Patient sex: M
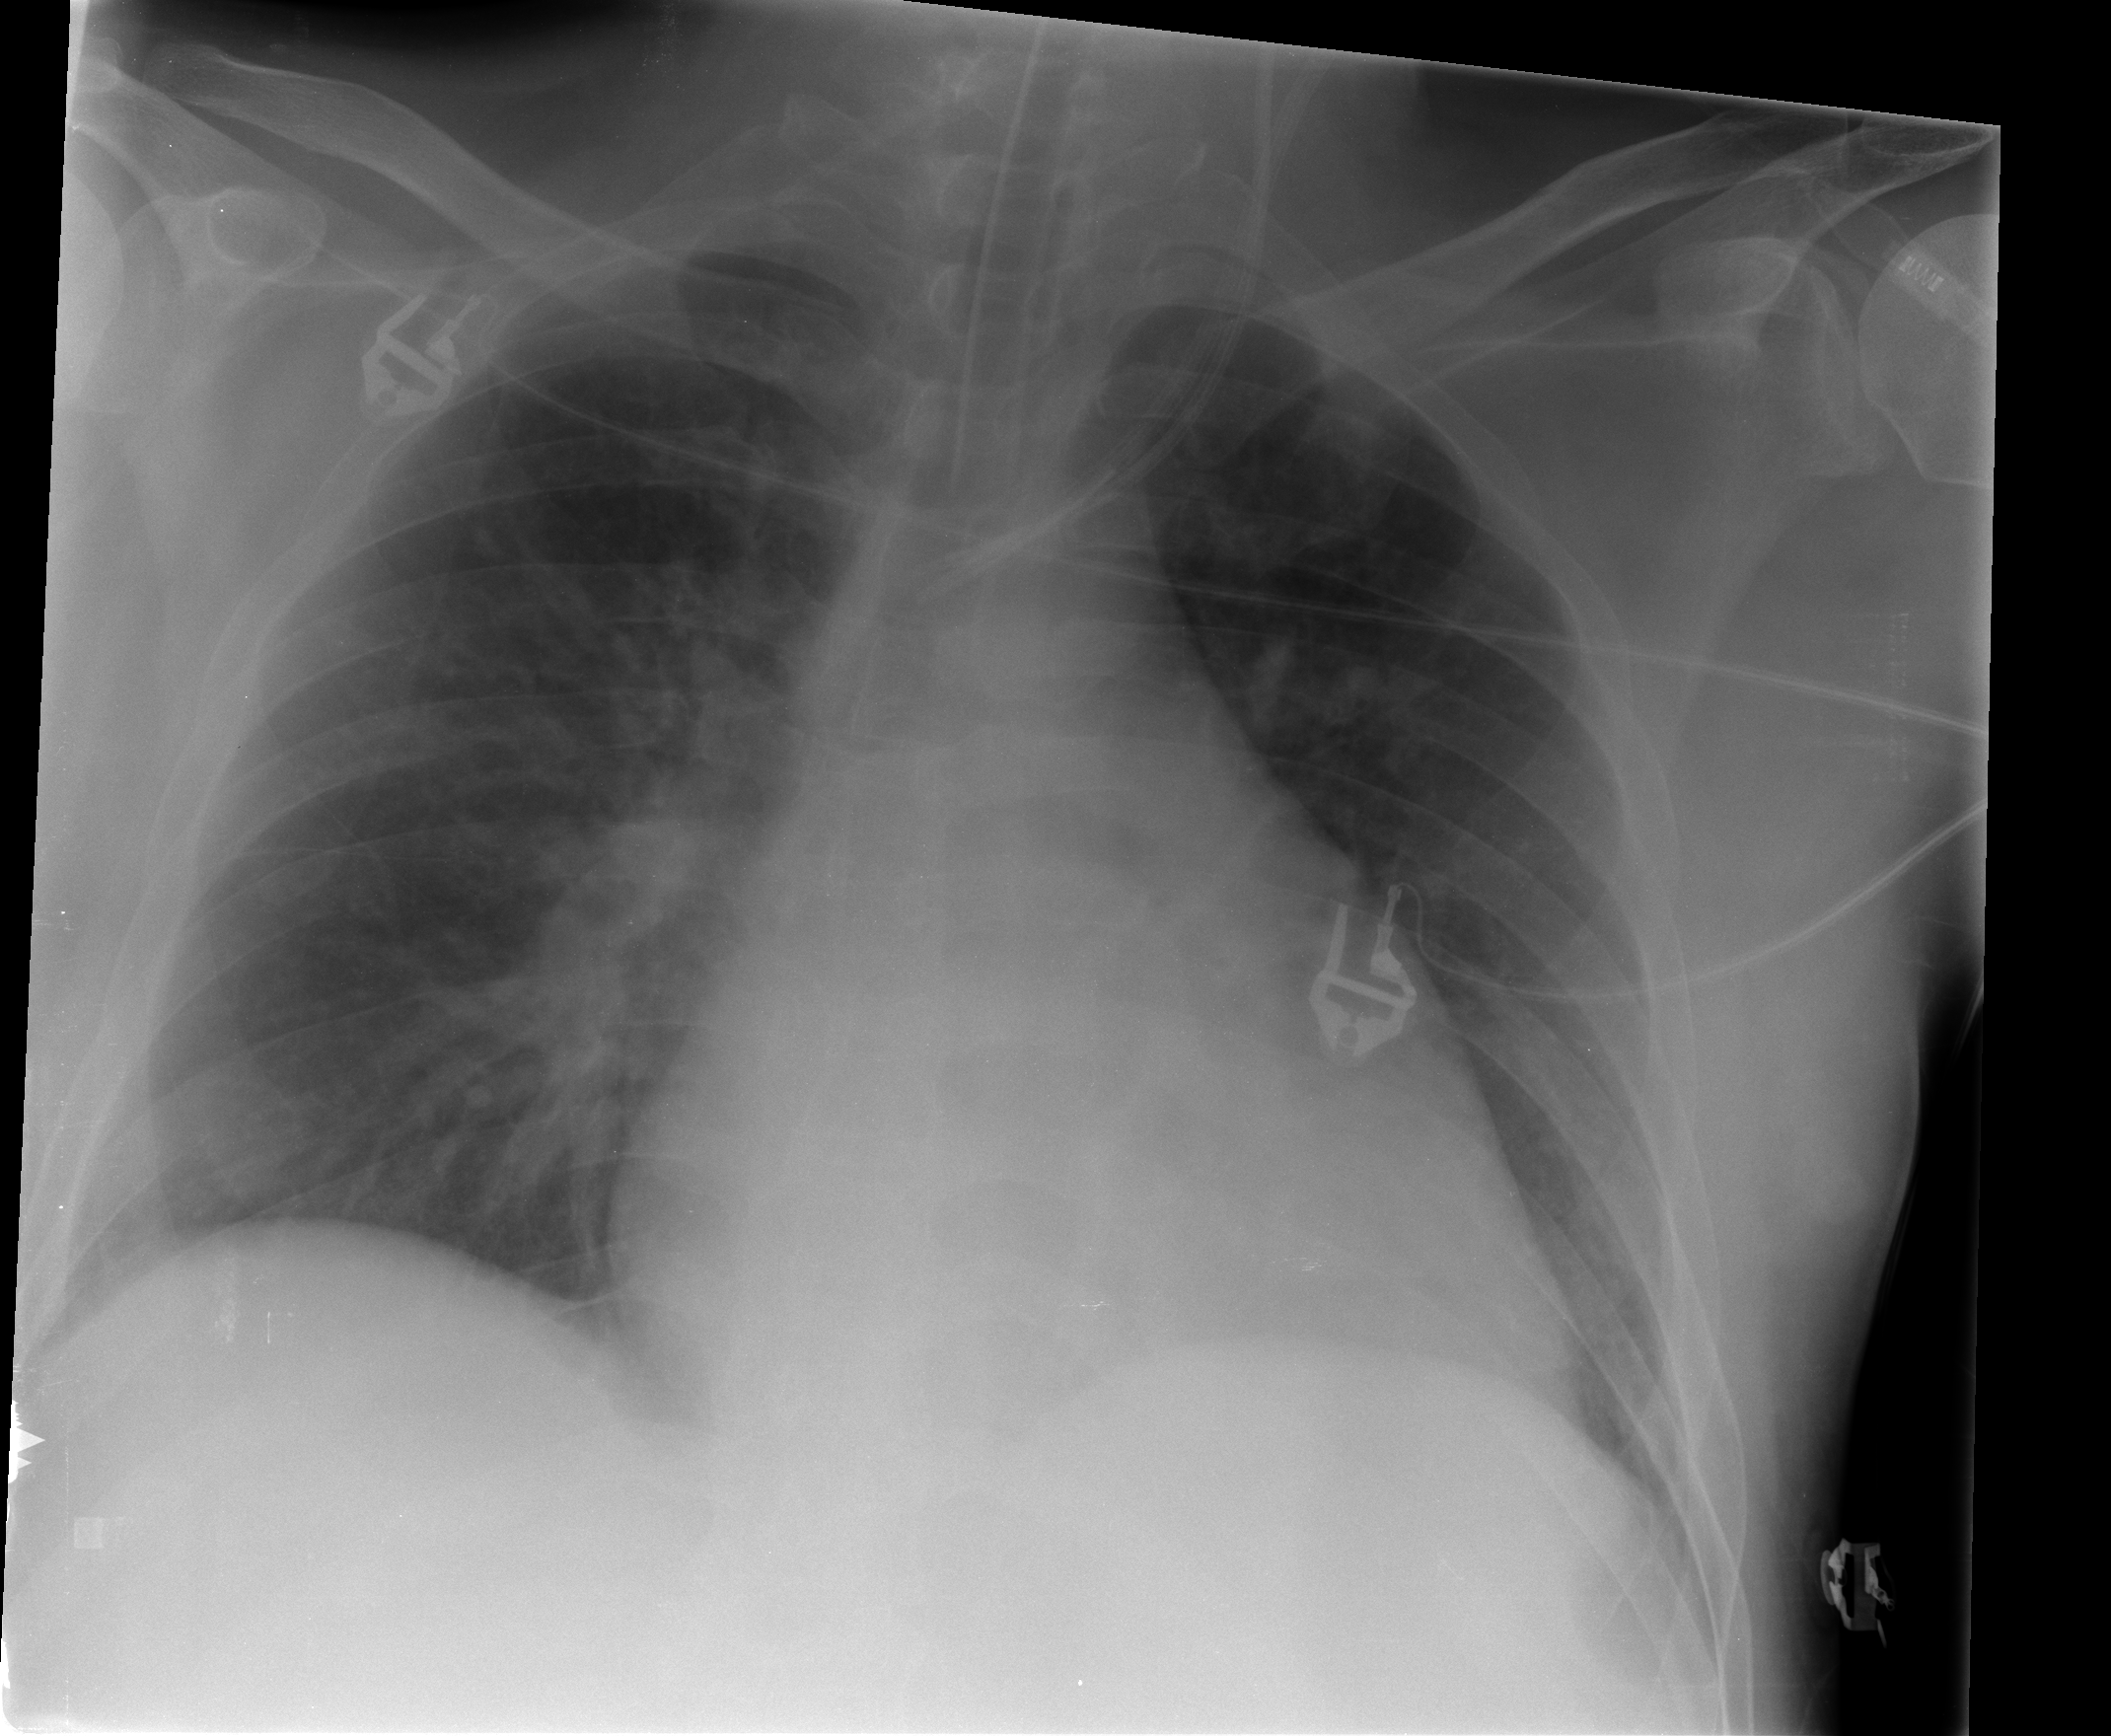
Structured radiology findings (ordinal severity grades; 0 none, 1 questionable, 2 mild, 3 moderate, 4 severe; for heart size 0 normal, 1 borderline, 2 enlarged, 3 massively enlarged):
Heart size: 1
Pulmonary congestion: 1
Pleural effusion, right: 0
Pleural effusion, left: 0
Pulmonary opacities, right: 0
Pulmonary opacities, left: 0
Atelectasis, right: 0
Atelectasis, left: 0